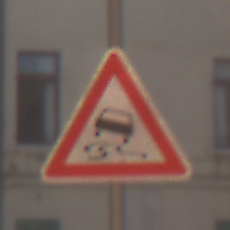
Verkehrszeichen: SchleuderOderRutschgefahr
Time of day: MorningAfternoon
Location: Outdoor (Urban)
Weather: Clear
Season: NotSpecified
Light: Natural